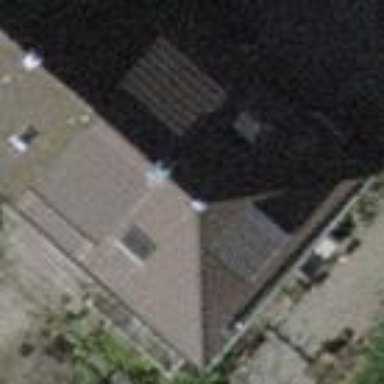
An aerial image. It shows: Terrace building.